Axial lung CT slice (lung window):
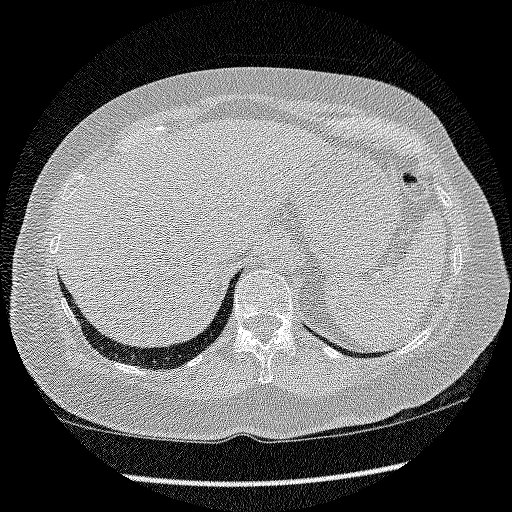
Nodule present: no